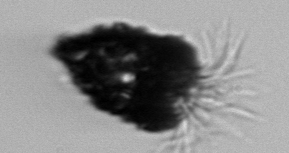
Label: Tintinnopsis